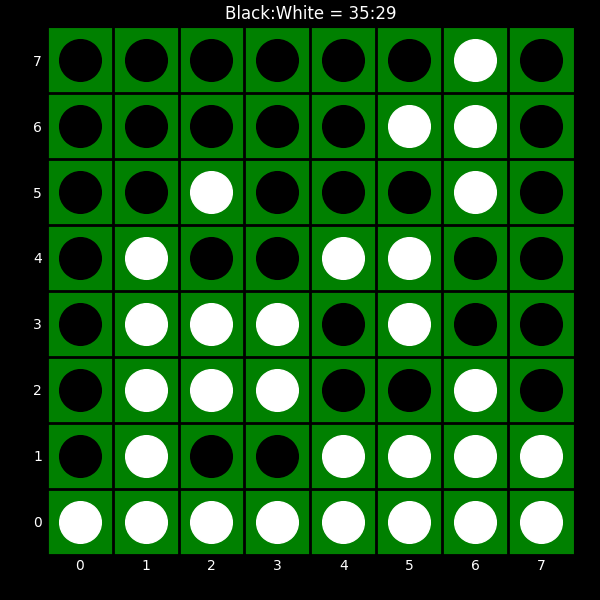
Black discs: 35
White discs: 29